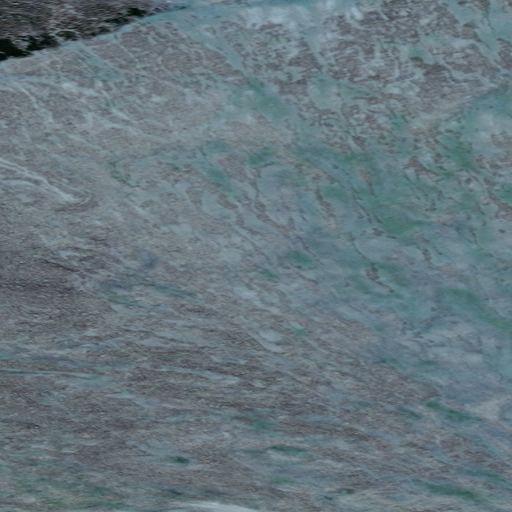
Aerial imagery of mountain in Alaska named Coldbar Mountain containing only unknown